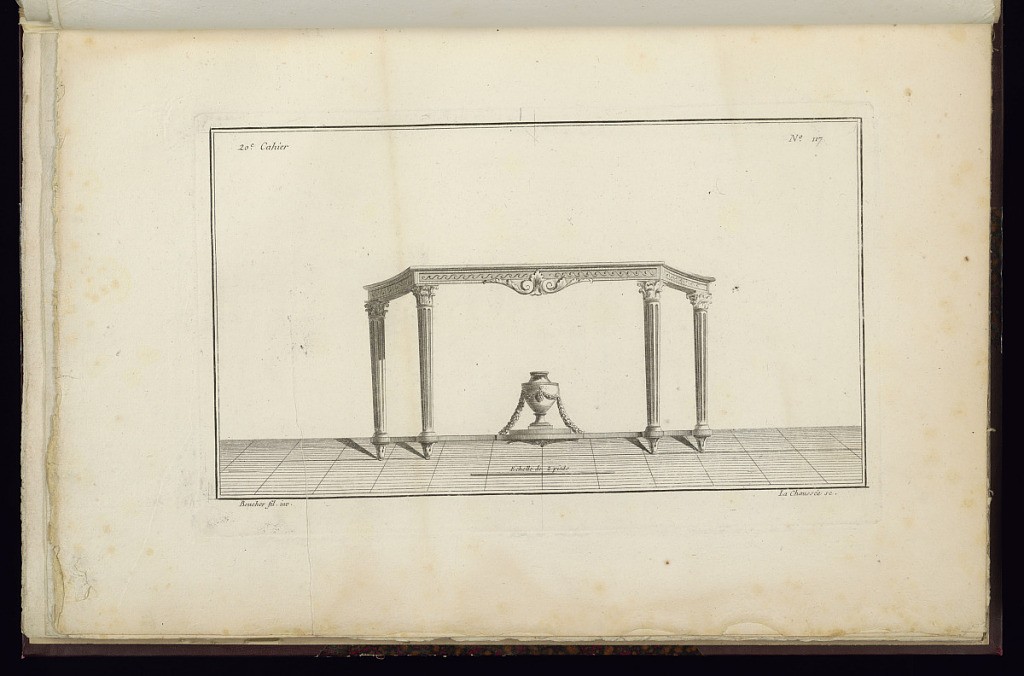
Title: Design for a Table with a Vase at its Base
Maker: Juste-François Boucher, French, 1736 – 1782
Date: ca. 1775
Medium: Engraving on off white laid paper
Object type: Print
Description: Design for a trapezoidal, four-legged side table with an urn at its base. The table is decorated with ornament motifs including wave pattern and acanthus leaf scroll. The plate is signed.